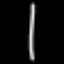
Label: line